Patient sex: F
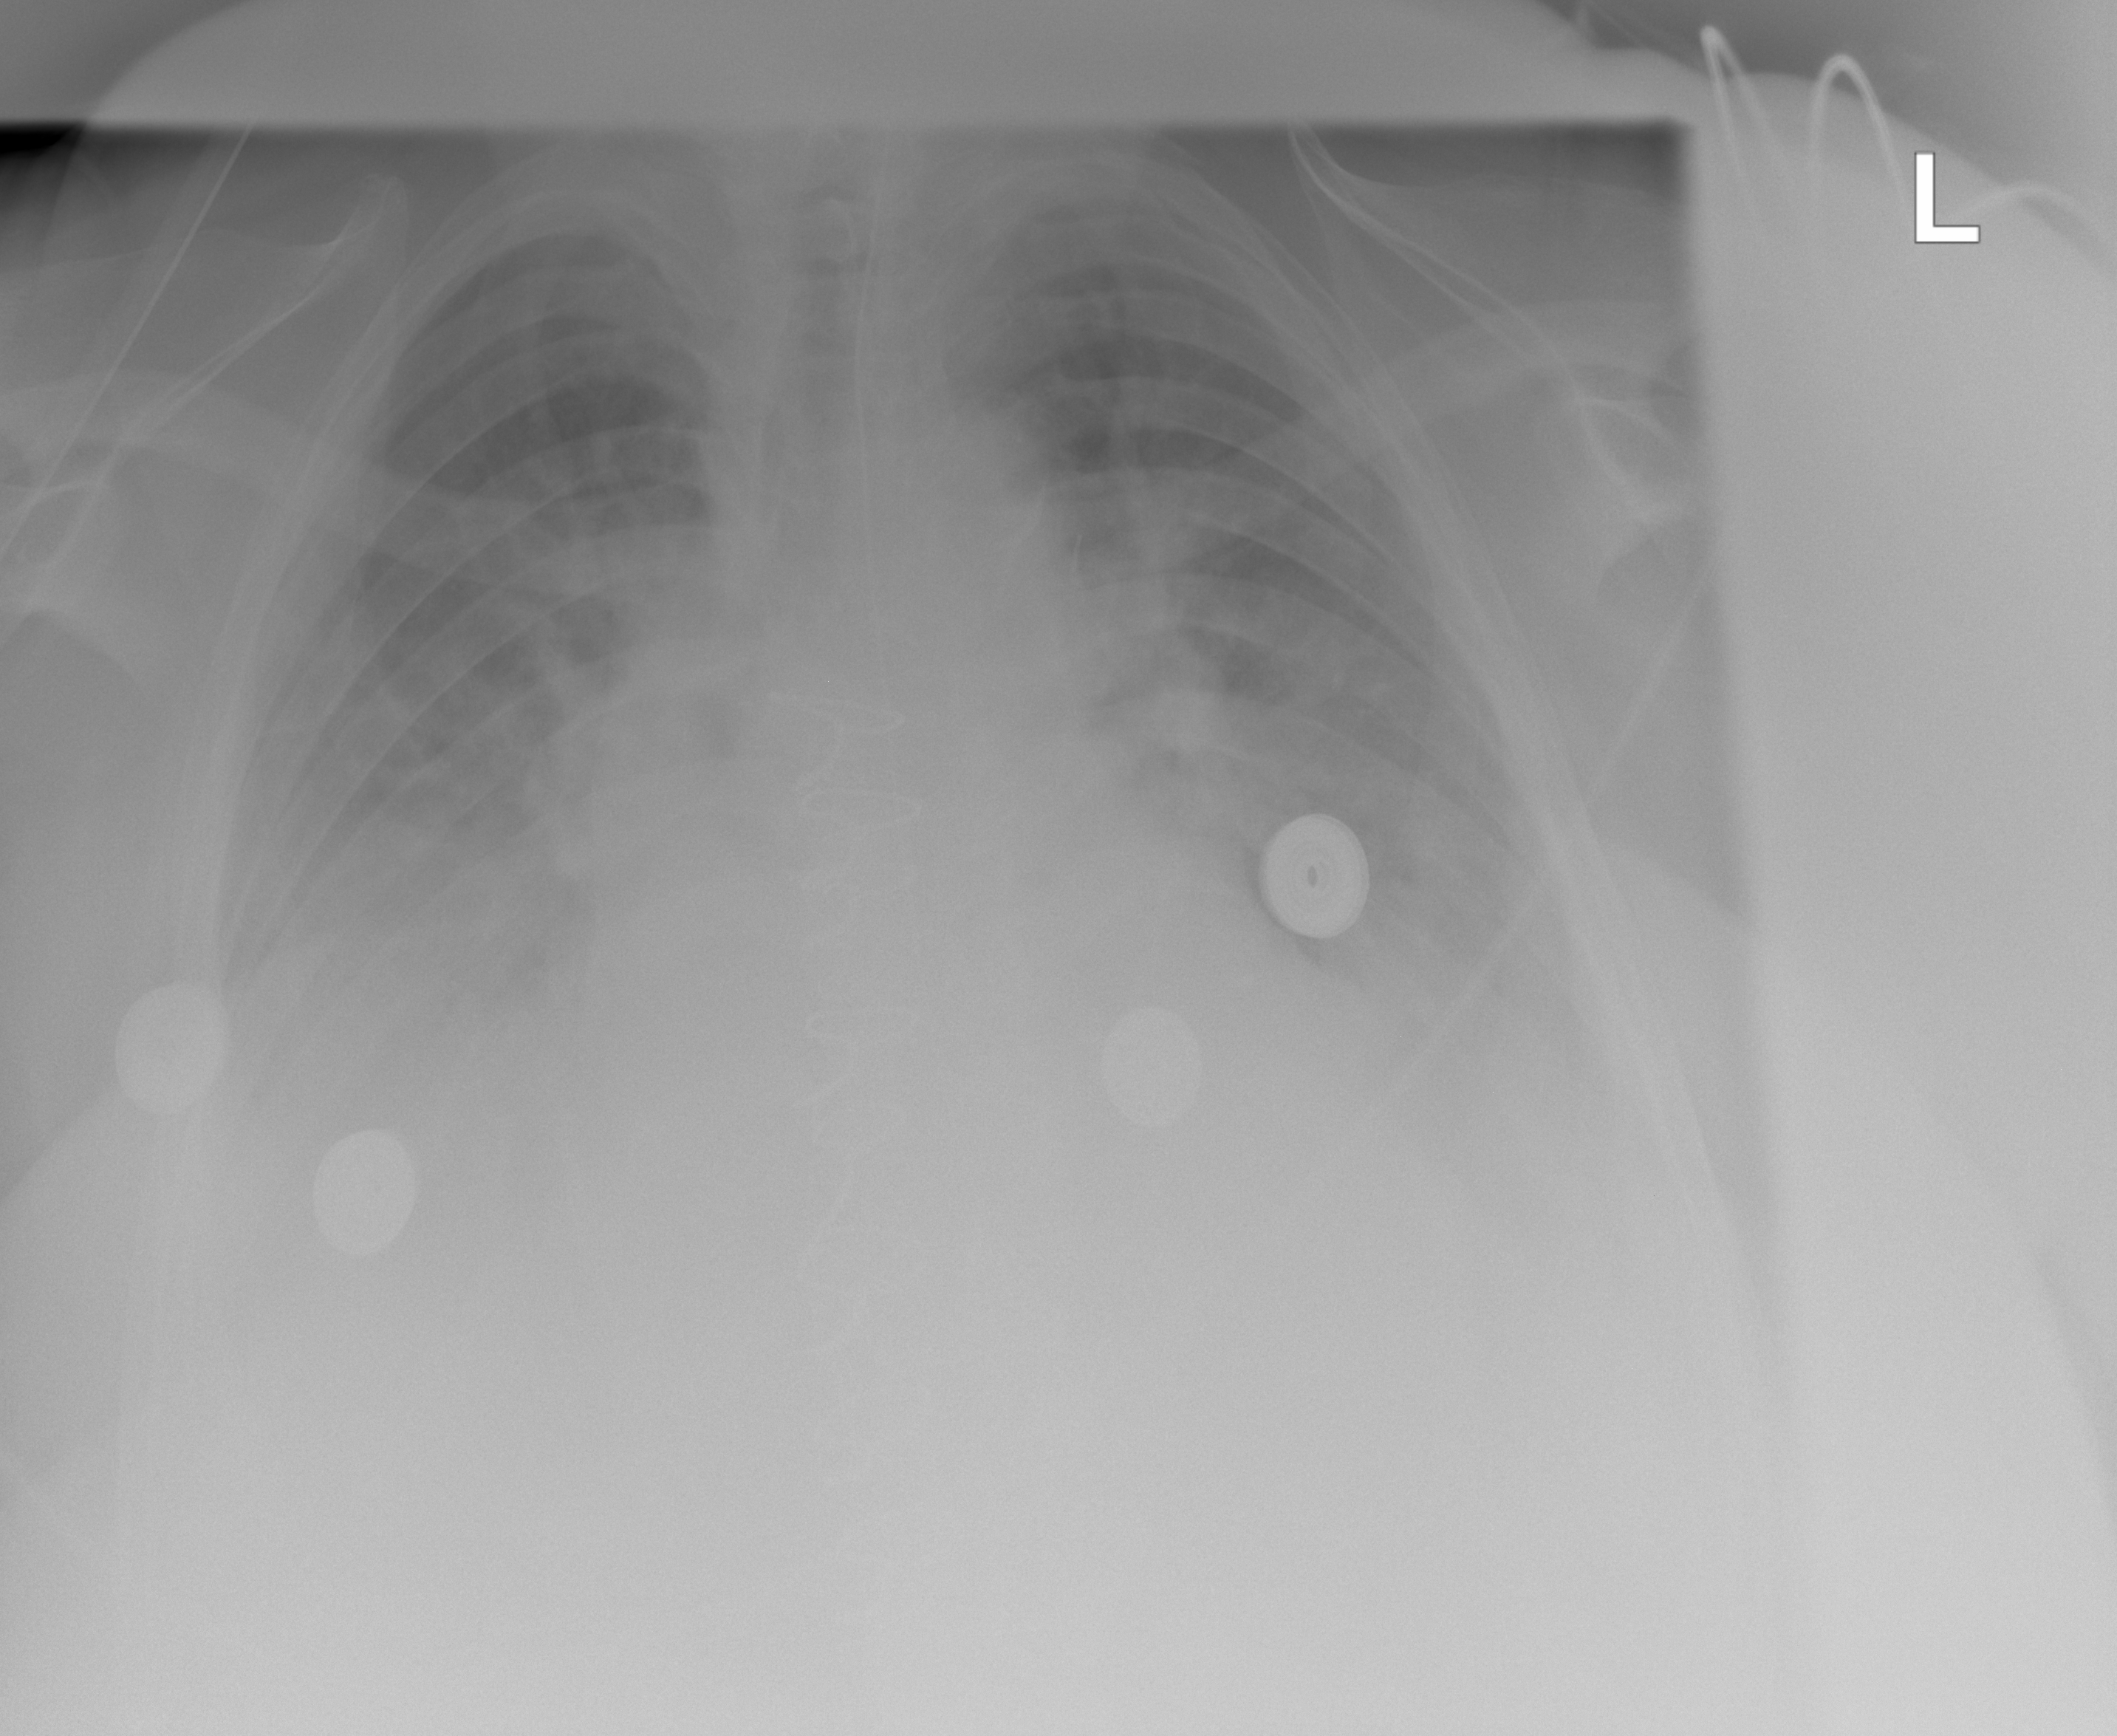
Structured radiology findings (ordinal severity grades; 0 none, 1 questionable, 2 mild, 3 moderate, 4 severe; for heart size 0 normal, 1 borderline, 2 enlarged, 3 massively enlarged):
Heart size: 2
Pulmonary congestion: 2
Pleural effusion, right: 2
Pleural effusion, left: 0
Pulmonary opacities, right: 0
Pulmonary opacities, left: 0
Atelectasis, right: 0
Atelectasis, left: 0